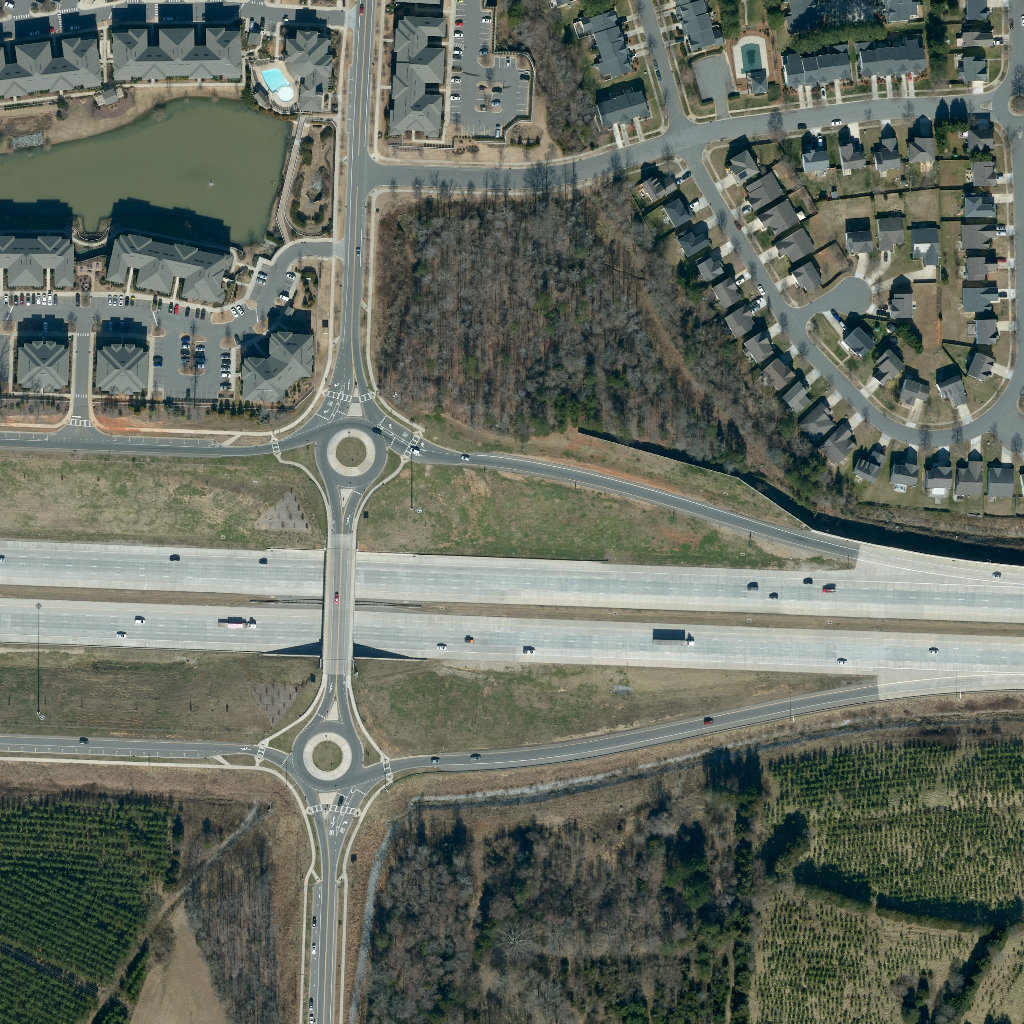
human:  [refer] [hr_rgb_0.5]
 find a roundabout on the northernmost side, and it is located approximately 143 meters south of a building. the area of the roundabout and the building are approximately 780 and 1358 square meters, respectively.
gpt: <box>[[31, 40, 37, 47, 0]]</box>

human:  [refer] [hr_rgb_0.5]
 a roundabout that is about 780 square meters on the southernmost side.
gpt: <box>[[27, 69, 36, 78, 0]]</box>

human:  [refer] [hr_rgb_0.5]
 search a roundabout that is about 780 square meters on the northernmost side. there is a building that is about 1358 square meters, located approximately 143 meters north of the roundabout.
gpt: <box>[[31, 40, 37, 47, 0]]</box>